Field crop: maize
Growth stage: 2
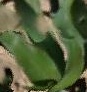
Species: maize